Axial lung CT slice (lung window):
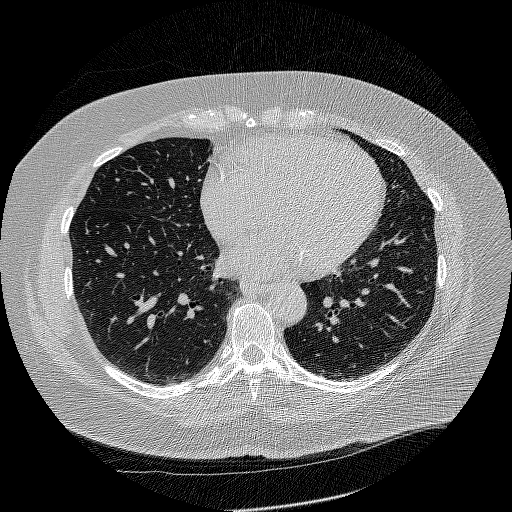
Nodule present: no